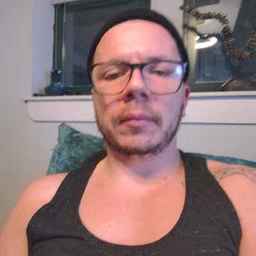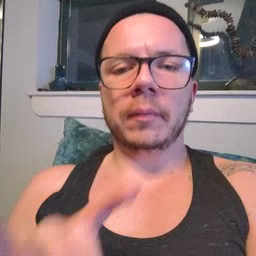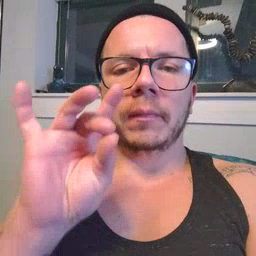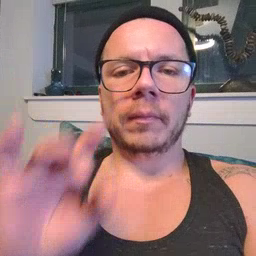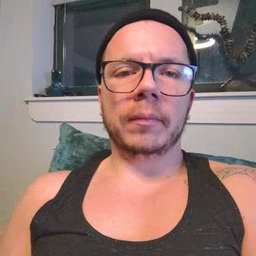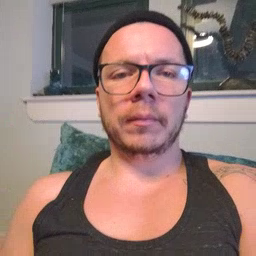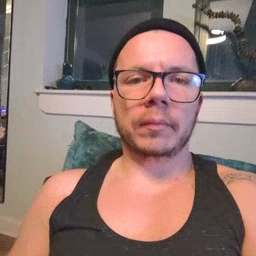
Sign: find